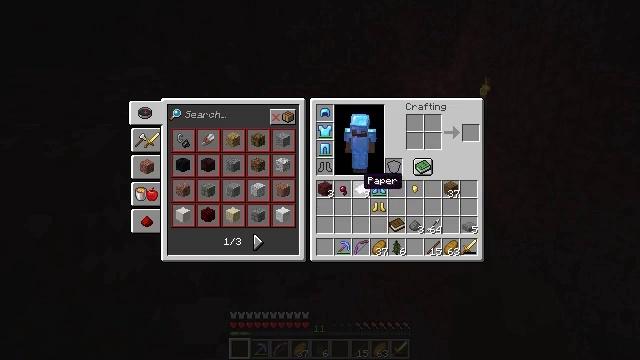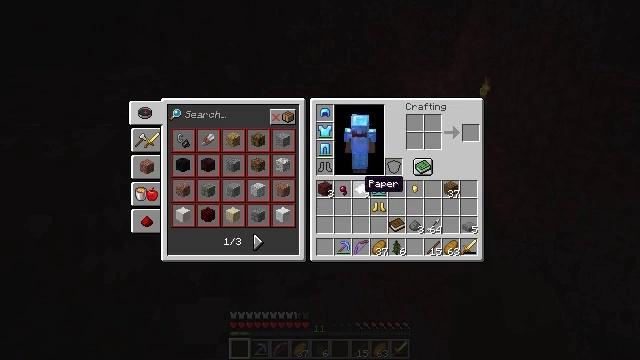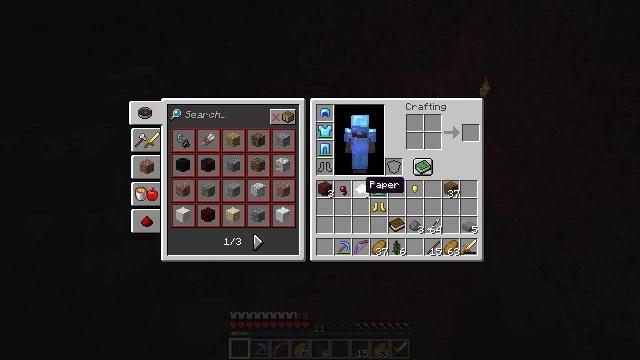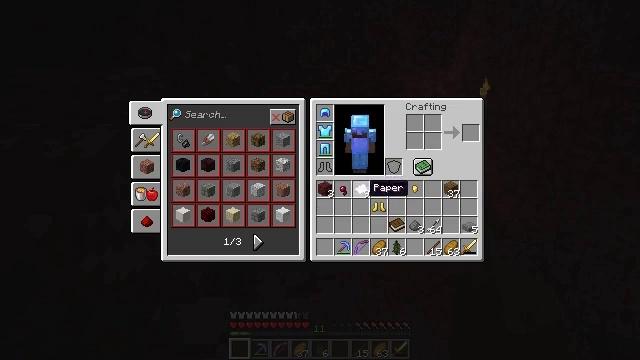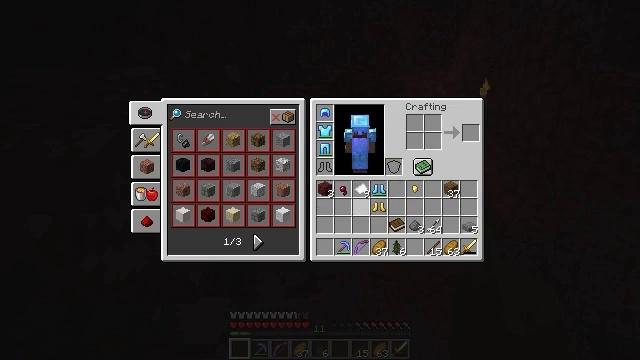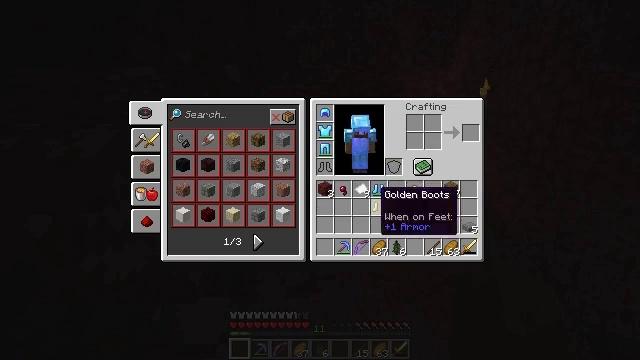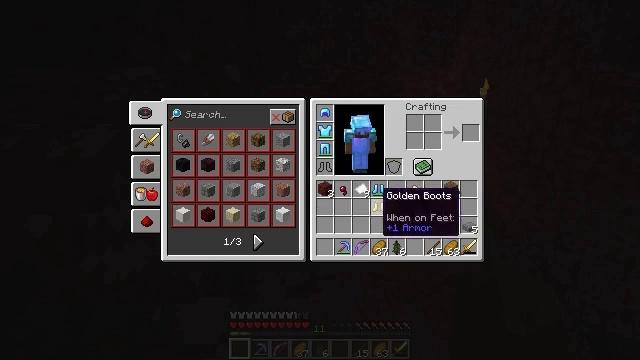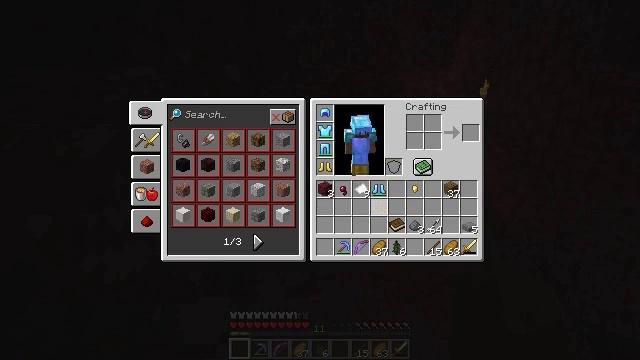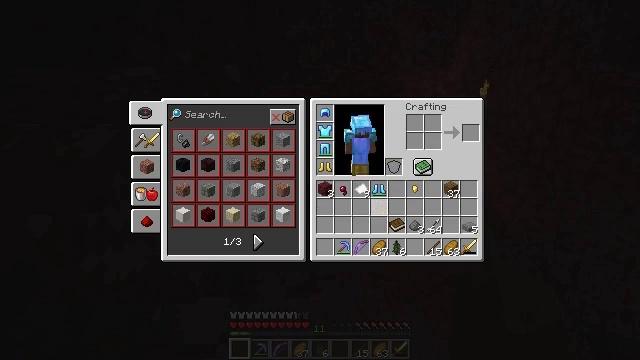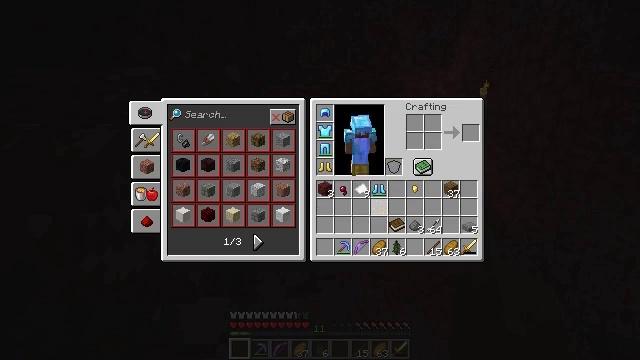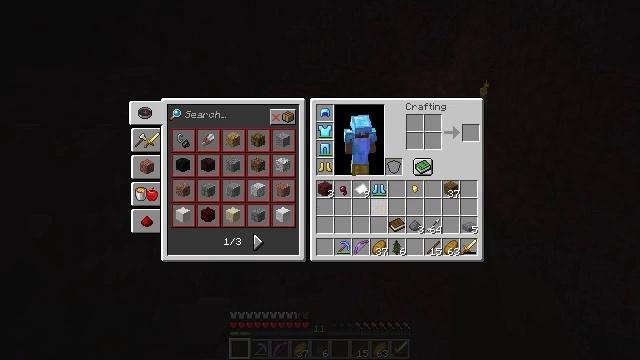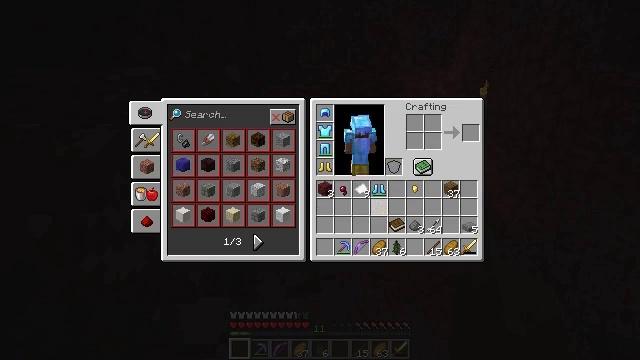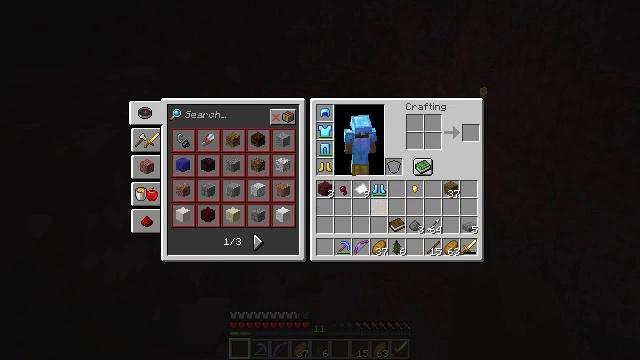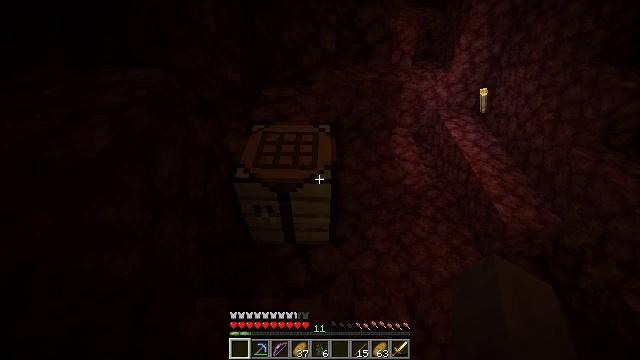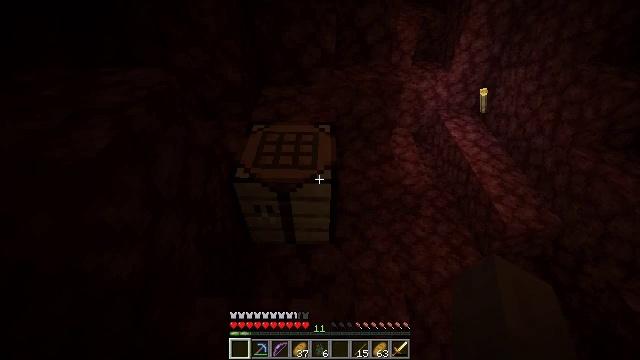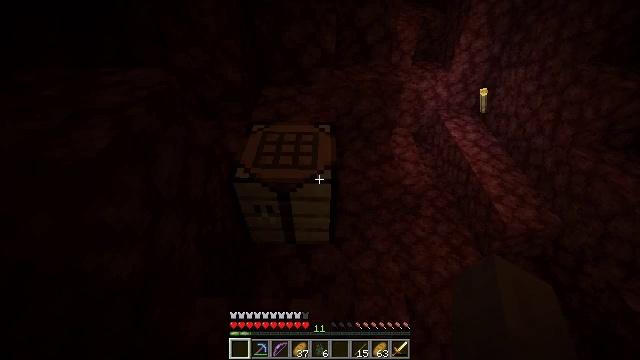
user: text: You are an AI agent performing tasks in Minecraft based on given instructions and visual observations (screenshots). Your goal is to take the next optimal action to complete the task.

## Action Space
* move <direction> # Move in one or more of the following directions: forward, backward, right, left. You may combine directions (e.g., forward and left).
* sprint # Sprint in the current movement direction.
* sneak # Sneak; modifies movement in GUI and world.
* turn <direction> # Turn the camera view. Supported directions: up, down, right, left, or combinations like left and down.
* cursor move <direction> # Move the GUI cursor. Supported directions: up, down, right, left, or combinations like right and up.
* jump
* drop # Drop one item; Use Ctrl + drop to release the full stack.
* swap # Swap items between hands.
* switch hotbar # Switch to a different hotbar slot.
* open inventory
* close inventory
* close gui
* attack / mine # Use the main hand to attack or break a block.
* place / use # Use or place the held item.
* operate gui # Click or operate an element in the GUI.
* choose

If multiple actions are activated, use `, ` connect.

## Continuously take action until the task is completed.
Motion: motion action
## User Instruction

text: Attack the crafting table to break it.
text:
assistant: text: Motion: sneak
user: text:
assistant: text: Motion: sneak
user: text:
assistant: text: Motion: sneak
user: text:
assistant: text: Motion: sneak
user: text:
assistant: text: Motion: sneak
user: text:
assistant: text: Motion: sneak
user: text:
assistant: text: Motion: sneak, operate gui
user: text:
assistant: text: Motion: sneak, operate gui
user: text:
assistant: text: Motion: sneak, operate gui
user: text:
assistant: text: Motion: sneak
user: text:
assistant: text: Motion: sneak
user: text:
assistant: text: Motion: sneak
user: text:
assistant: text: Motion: sneak
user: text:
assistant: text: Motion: close gui
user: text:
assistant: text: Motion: open inventory
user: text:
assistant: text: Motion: no_op
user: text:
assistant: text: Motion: no_op
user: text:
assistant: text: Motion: turn left
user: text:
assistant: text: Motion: turn left, switch to hotbar 1
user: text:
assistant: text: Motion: switch to hotbar 1
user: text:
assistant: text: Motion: turn left, switch to hotbar 1
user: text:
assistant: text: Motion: turn left and down, attack / mine
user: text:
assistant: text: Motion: turn left, attack / mine
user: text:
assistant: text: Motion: attack / mine
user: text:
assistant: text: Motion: attack / mine
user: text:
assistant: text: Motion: attack / mine
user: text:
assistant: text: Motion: attack / mine
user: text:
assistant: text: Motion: attack / mine
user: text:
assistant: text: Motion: attack / mine
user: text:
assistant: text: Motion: attack / mine